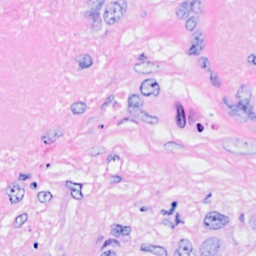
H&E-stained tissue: Breast